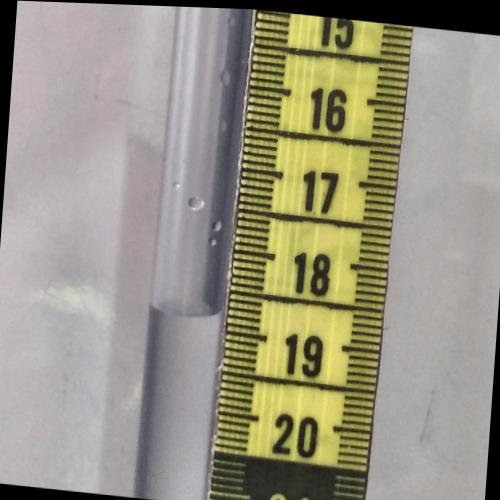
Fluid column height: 18.8 cm